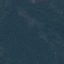
Land use / land cover: Forest